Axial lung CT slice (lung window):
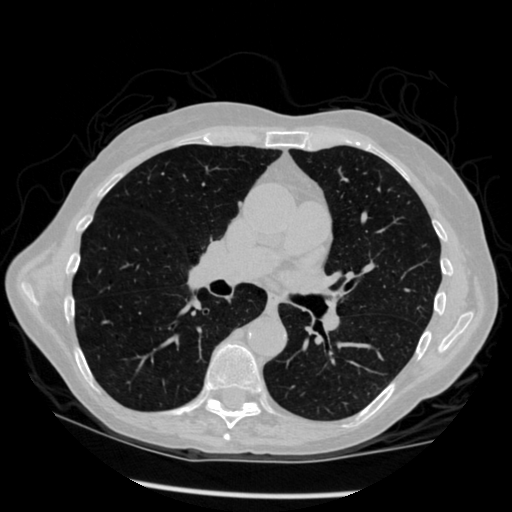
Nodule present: no